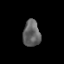
Tissue: lung
Cell type: Others
Senescence score: 0.1671
Nuclear area (px): 442
Mean DAPI intensity: 99.462